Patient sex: M
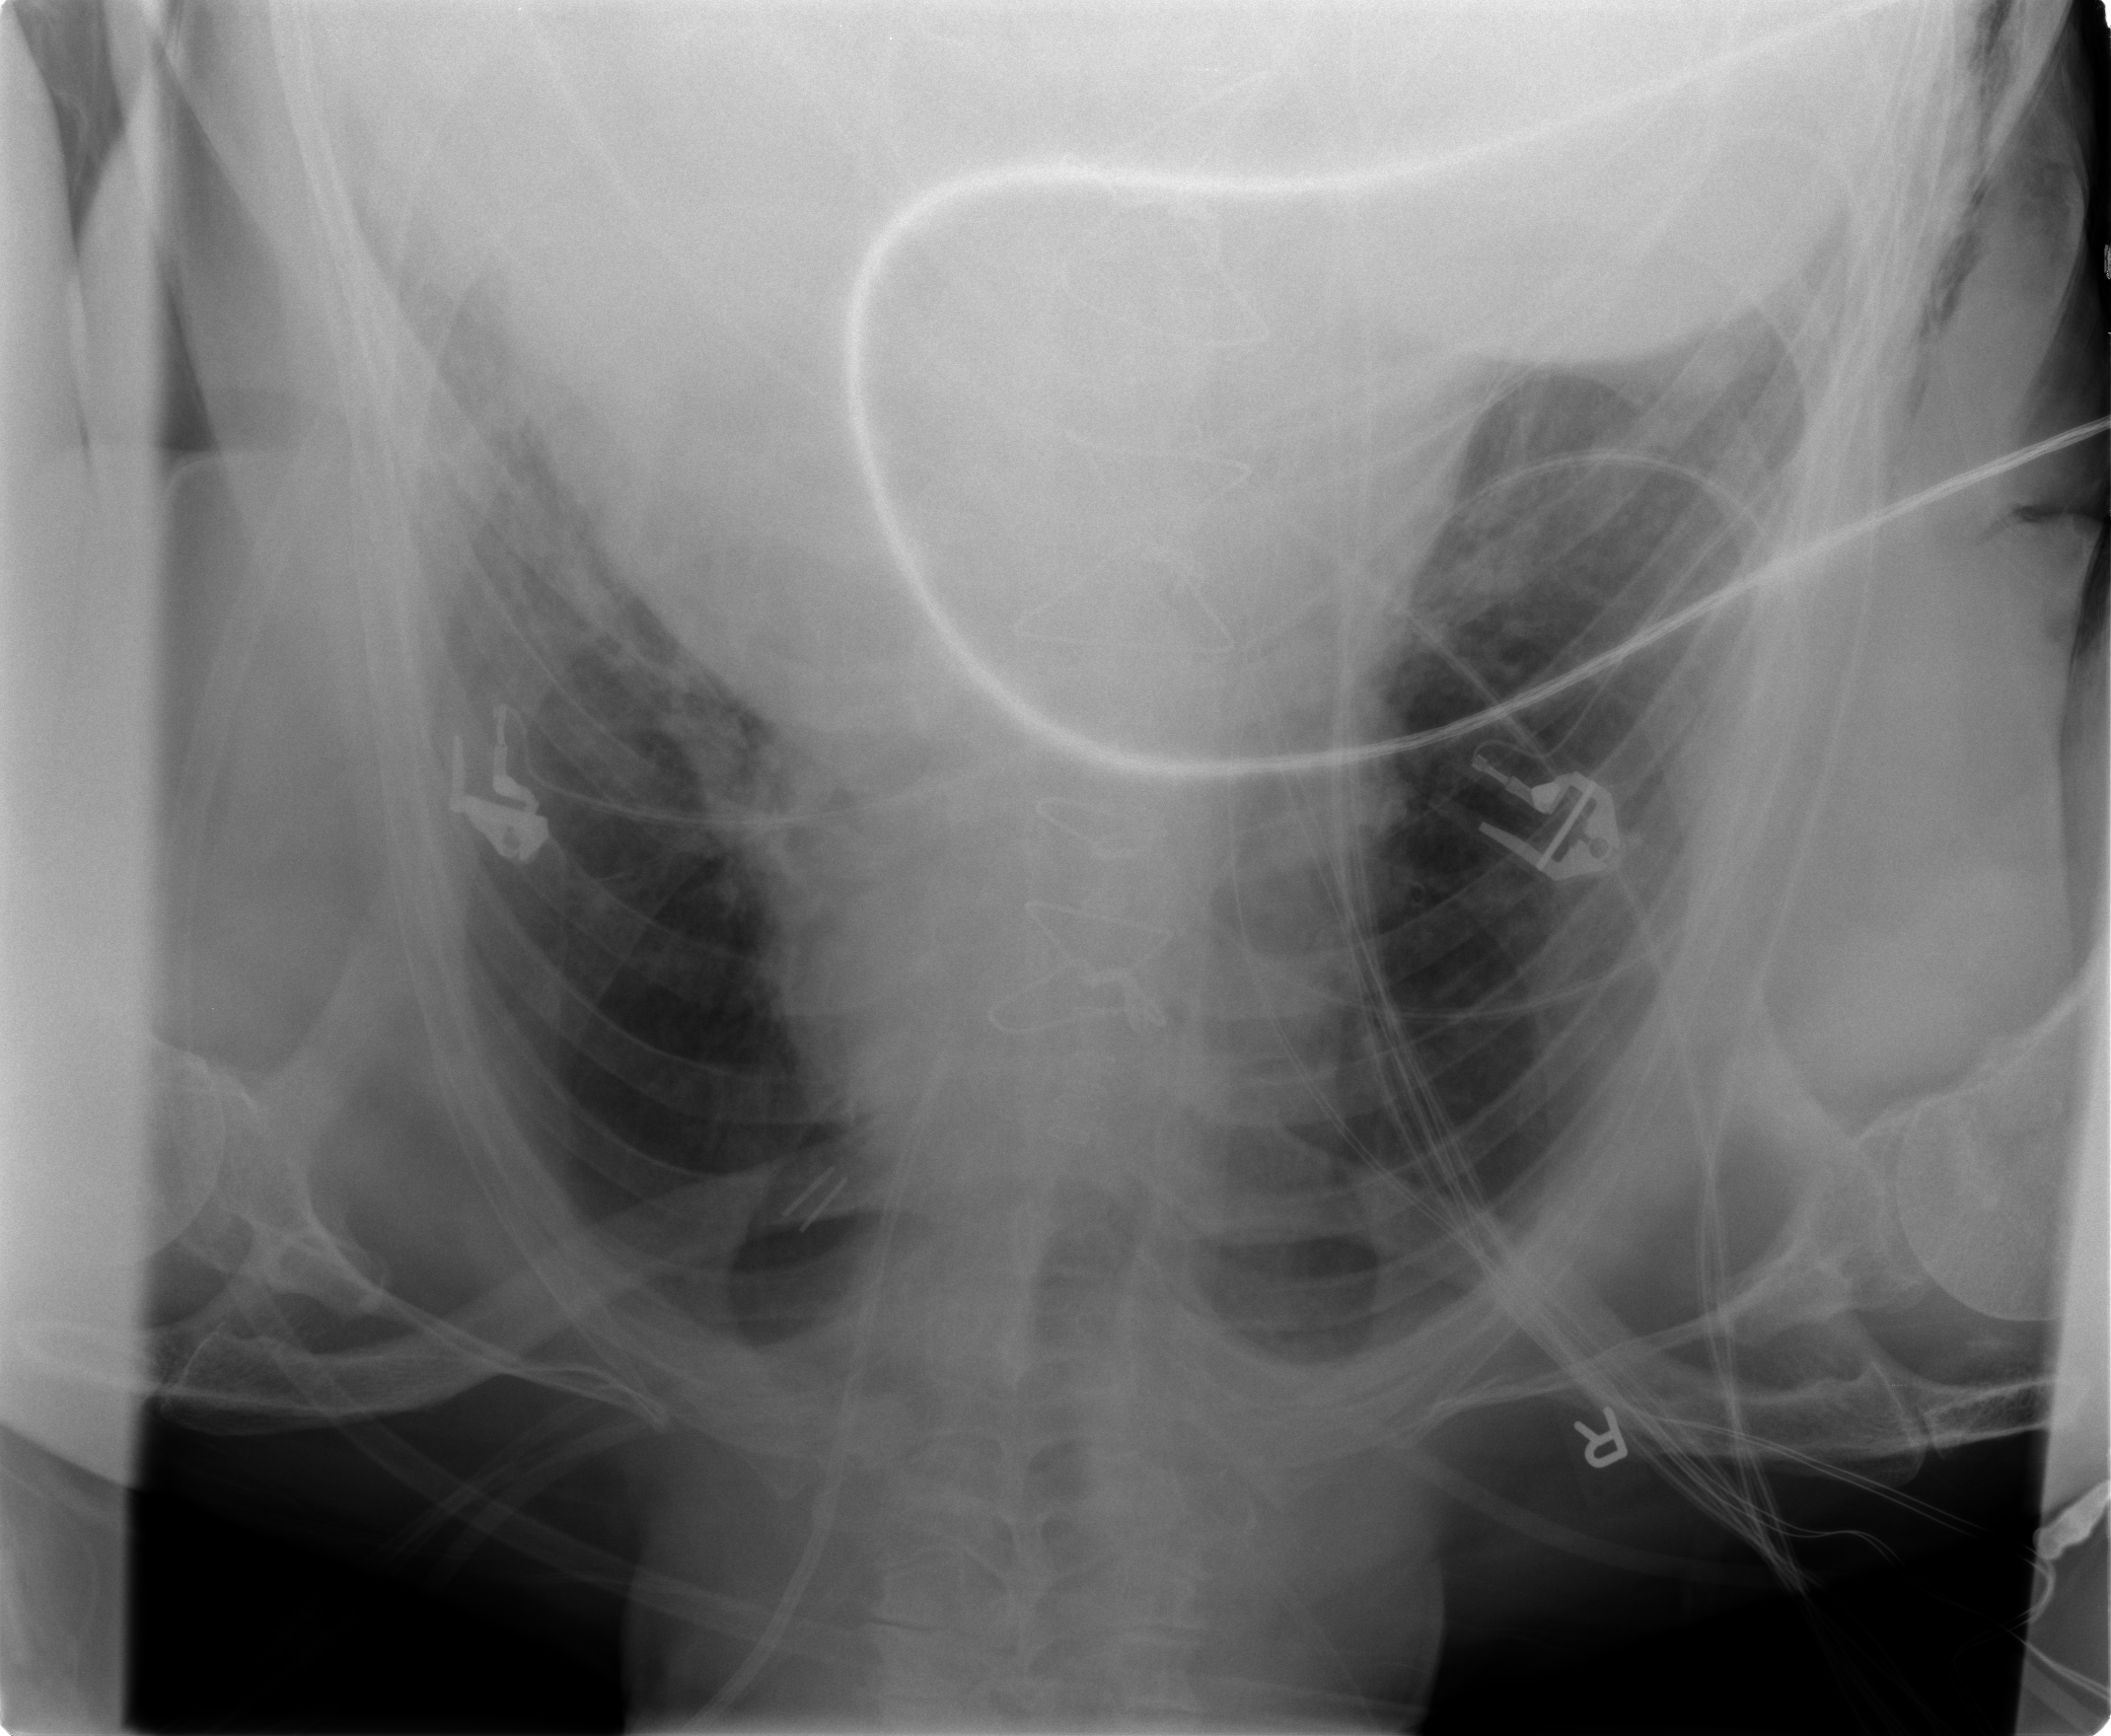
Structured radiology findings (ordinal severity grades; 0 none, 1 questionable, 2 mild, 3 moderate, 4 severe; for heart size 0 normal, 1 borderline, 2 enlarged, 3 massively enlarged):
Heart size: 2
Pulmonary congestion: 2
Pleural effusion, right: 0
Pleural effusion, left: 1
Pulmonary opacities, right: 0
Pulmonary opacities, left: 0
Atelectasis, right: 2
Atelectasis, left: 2